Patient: sex M, age 65
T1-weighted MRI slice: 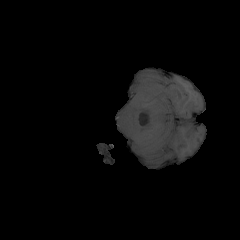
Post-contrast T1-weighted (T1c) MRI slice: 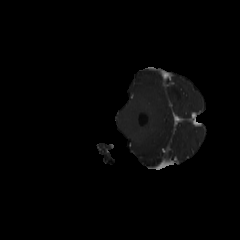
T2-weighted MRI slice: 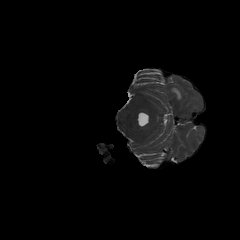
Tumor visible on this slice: yes
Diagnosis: Glioblastoma, IDH-wildtype
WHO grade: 4